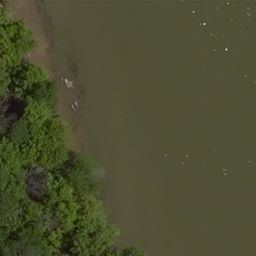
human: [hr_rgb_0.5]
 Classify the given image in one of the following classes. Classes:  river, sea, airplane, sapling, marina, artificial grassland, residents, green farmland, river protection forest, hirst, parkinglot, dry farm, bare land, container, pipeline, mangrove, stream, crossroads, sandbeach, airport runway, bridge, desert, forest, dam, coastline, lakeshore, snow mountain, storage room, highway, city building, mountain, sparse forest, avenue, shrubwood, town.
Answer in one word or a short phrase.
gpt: river protection forest